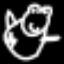
Label: frog